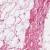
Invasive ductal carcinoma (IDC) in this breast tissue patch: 0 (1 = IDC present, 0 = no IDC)